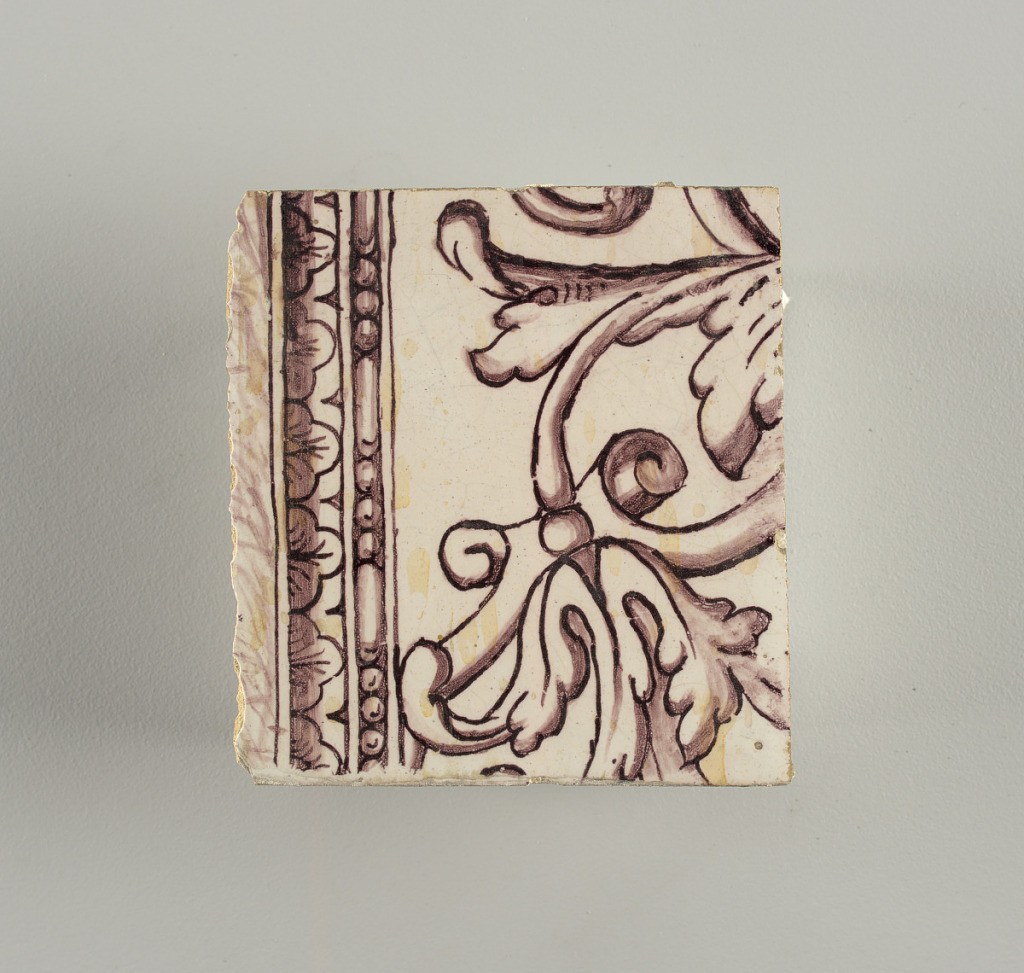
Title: Panel
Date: ca. 1725
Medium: Tin-glazed earthenware, underglaze manganese decoration
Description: Tile from upright rectangular panel of tiles; dark purple (manganese) on white ground showing arched framework; oval cartouche bearing double monogram (probably Lubert Adolf Torck), supported by pair of nude amors; pair of small amors holding crown above, borne by pair of female terms; surrounded by leafscrolls and foliations, with pair of flower-filled urns; top center, lunetted amor's head pendented with rosetted lattice cartouche.

To be used in Rozendaal Castel. Intended to be viewed inset into a wall- indicated by the inclusion of a trompe-l'oeil marbleized edge that surrounds three sides of the panel.